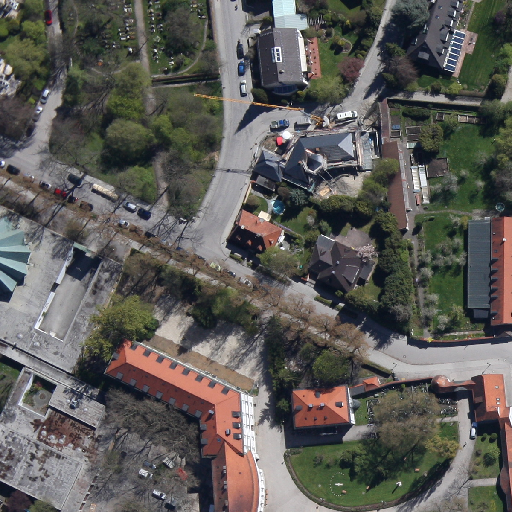
Referring expression: paved road